Question: I have used the google line chart, applied the line width as 5px but it is not working. I have used the following code,
'''
// Load the Visualization API and the piechart package.
google.load('visualization', '1.0', {
'packages': ['corechart']
});
var options, data, chart;
$(function () {
// Set a callback to run when the Google Visualization API is loaded.
google.setOnLoadCallback(drawChart);
var tweets_table = $('#tweet-table');
function getData() {
// Create array to hold our values for data table
// Each key is an array which represents a "row" of data
var values = [];
// get our values
$('#tweet-table tr').each(function (i, v) {
// Create a new "row"
values[i] = [];
// Get either th or td and loop
$(this).children('th,td').each(function (ii, vv) {
if ($(this).is('td.tweet-count')) {
// if we're looking at a numeric column be sure
// to pass a integar to the Chart API
values[i][ii] = parseFloat($(this).html());
} else {
// otherwise just get the text string
values[i][ii] = $(this).html();
}
});
});
return values;
}
function drawChart() {
var values = getData();
// Create the data table.
data = google.visualization.arrayToDataTable(values);
// Set chart options
options = {
'width': '100%',
'height': 500,
fontSize: 16,
fontName: 'Arial',
tooltip: {isHtml: true},
titlePosition: 'none',
colors: ['#000'],
areaOpacity: 0.1,
pointSize: 15,
pointShape: "circle",
chartArea: { width: '90%' },
lineWidth: 5,
legend: {
position: 'none'
},
hAxis: {
textStyle: {
fontSize:'16',
color:'#555555',
fontName: 'Arial'
},
format: '0.00',
minValue: -1 ,
},
vAxis: {
textStyle: {
fontSize:'16',
color:'#555555',
fontName: 'Arial'
},
titleTextStyle: {color: "#000",bold: "true",italic: "false"},
title: "Total sales",
gridlines: {
color: '#ddd',
count: 6
},
baselineColor: '#522fa1',
},
};
var formatter = new google.visualization.NumberFormat({prefix: '', negativeColor: 'red', negativeParens: true});
formatter.format(data, 0); // Apply formatter to first column
var formatter2 = new google.visualization.NumberFormat({ fractionDigits: 5});
formatter2.format(data, 1);
// Instantiate and draw our chart, passing in some options.
chart = new google.visualization.LineChart(document.getElementById('chart_div'));
chart.draw(data, options);
}
// Set a callback to run when the Google Visualization API is loaded.
google.setOnLoadCallback(drawChart);
});
$(window).smartresize(function () {
chart.draw(data, options);
});
'''
And this is the html code,
'''
<html class="no-js">
<head>
<meta http-equiv="Content-Type" content="text/html; charset=UTF-8">
<meta charset="utf-8">
<title>Charted Tweets</title>
<meta name="description" content="My Twitter RT&#39;s plotted on Google charts for netmag">
<!-- Google will often use this as its description of your page/site. Make it good. -->
<meta name="author" content="David Smith">
<link rel="stylesheet" href="_/css/normalize.css">
<link rel="stylesheet" href="_/css/grid.css">
<link rel="stylesheet" href="_/css/typo.css">
<link rel="stylesheet" href="_/css/bootstrap.min.css">
<link rel="stylesheet" href="_/css/site.css">
<script type="text/javascript" src="https://www.google.com/jsapi"></script>
<body class="">
<div class="page">
<h1>Tweets by <a href="http://www.twitter.com/get_dave" target="_blank">@get_dave</a> by date</h1>
<!--Div that will hold the pie chart-->
<div id="chart_div" style="position: relative; ">
</div>
<table class="table table-striped" id="tweet-table">
<caption>@get_dave's Tweets by date</caption>
<thead>
<tr>
<th scope="col">Date</th>
<th scope="col">Tweets</th>
</tr>
</thead>
<tbody>
<tr>
<td class="tweet-date">03/03/12</td>
<td class="tweet-count">2</td>
</tr>
<tr>
<td class="tweet-date">04/03/12</td>
<td class="tweet-count">1</td>
</tr>
<tr>
<td class="tweet-date">05/03/12</td>
<td class="tweet-count">1</td>
</tr>
<tr>
<td class="tweet-date">06/03/12</td>
<td class="tweet-count">8</td>
</tr>
<tr>
<td class="tweet-date">07/03/12</td>
<td class="tweet-count">4</td>
</tr>
<tr>
<td class="tweet-date">07/03/12</td>
<td class="tweet-count">0</td>
</tr><tr>
<td class="tweet-date">07/03/12</td>
<td class="tweet-count">0</td>
</tr>
<tr>
<td class="tweet-date">08/03/12</td>
<td class="tweet-count">3</td>
</tr>
</tbody>
</table>
</div>
<script src="http://ajax.googleapis.com/ajax/libs/jquery/1.7.2/jquery.min.js"></script>
<script src="_/js/debounce.js"></script>
<script src="_/js/functions.js"></script>
</body></html>
'''
and my output is

In output, the line width on the baseline is lighter than other linewidth. I need to equalize the line width at all places..
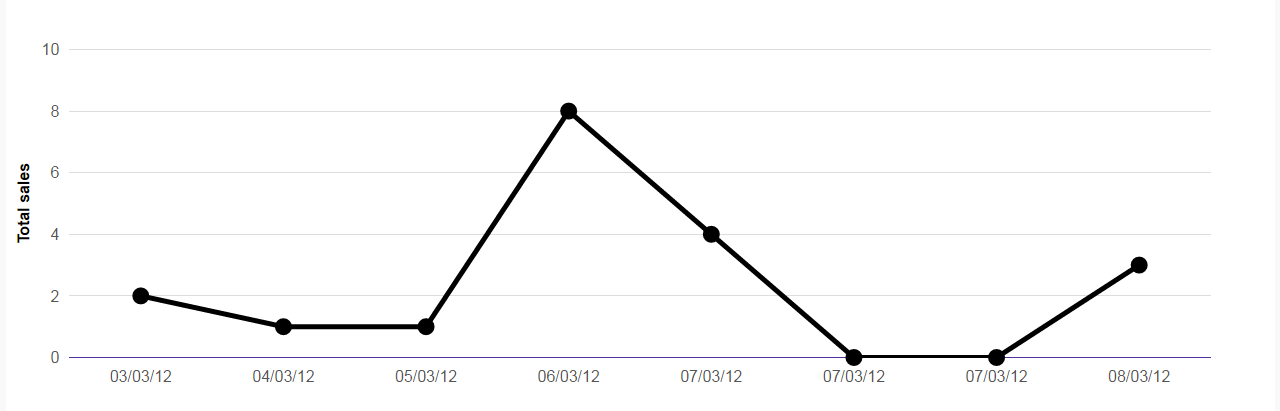
Answer: The issue is that the horizontal axis is interfering with your line. This is due to the minimum value of the vertical axis.
I played around with a <URL>to replicate the issue. Notice the minValue: -1 on the vAxis parameter. It looks like you put that on the hAxis.
'''
var options = {
lineWidth: 5,
hAxis: {
title: 'Time'
},
vAxis: {
title: 'Popularity',
minValue: -1
}
};
'''